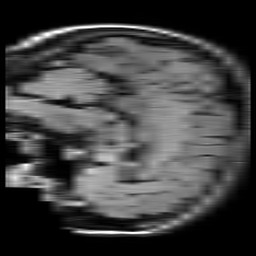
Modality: FLAIR
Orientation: sagittal
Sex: female
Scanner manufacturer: philips
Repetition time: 11 s
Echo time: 0.125 s